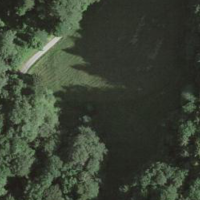
EUNIS habitat code: 44
Species observed at this site:
Cardamine heptaphylla